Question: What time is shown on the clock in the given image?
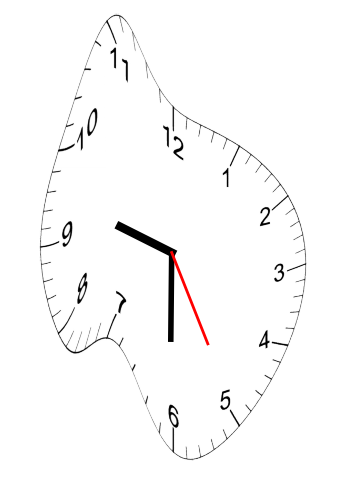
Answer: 09:30:25